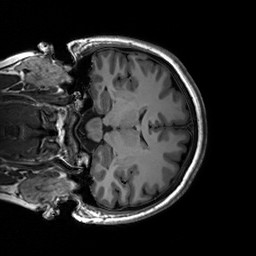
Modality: T1w
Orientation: coronal
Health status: healthy
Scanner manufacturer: siemens
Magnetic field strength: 3 T
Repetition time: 2.3 s
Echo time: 0.00236 s